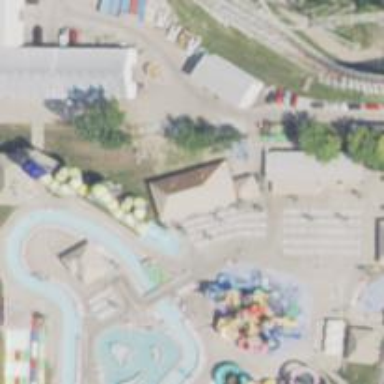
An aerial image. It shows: Tourism attraction featuring water slide.